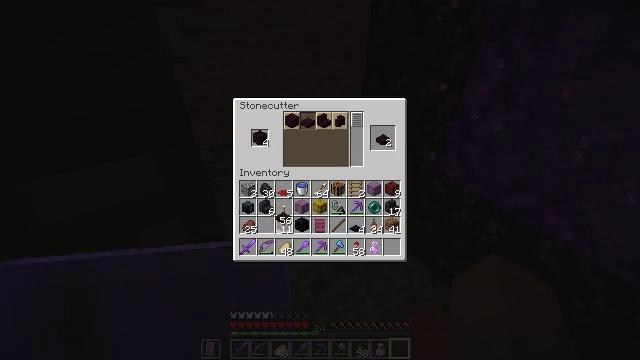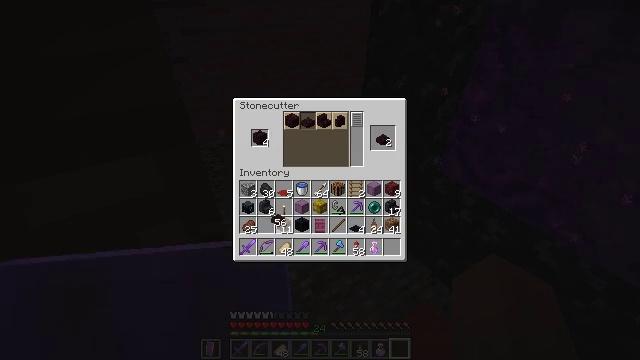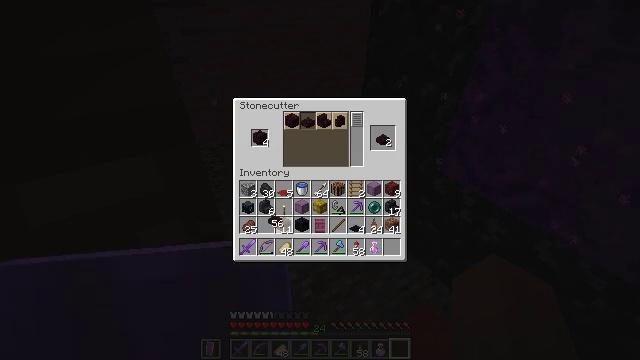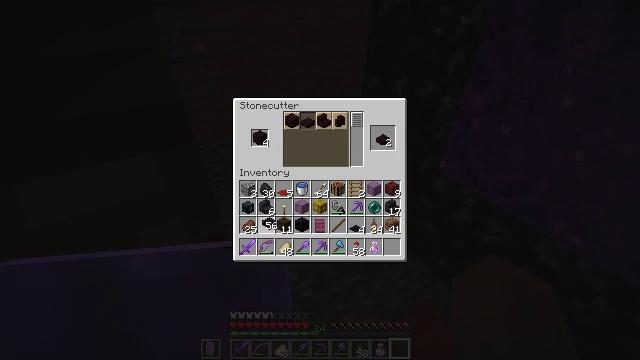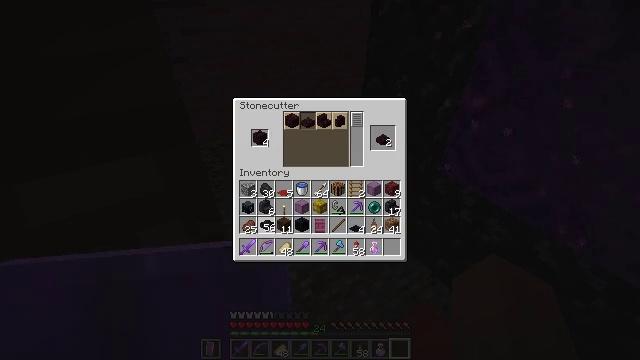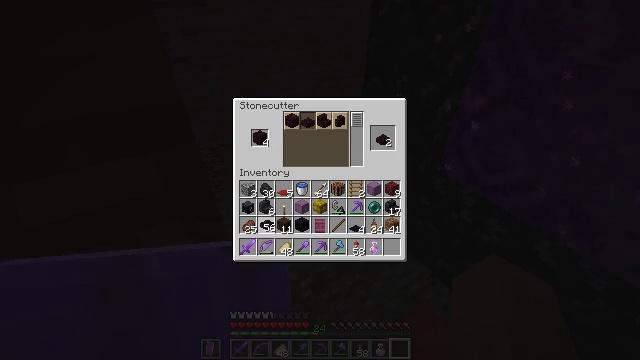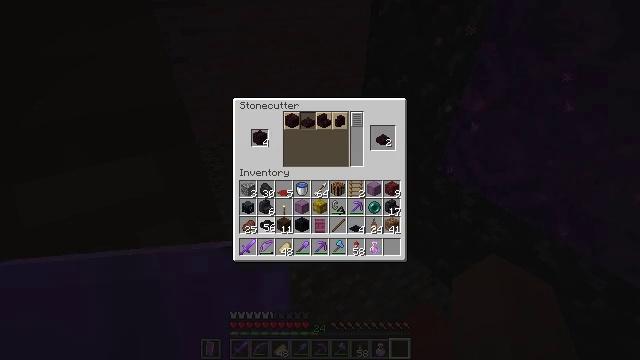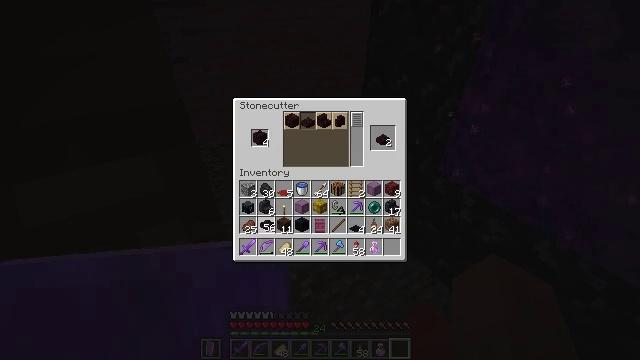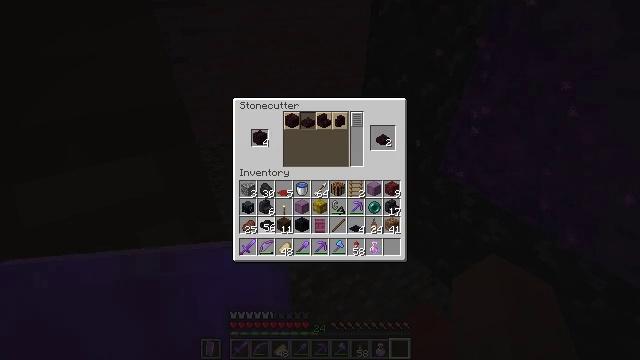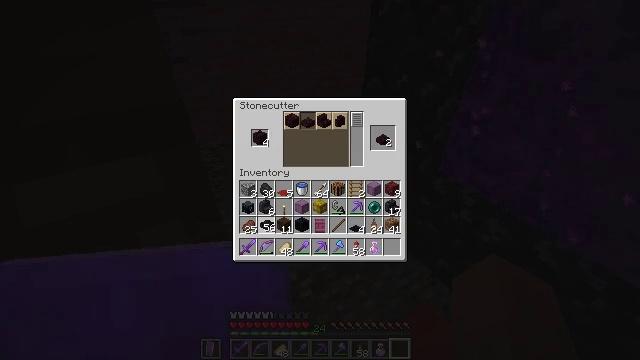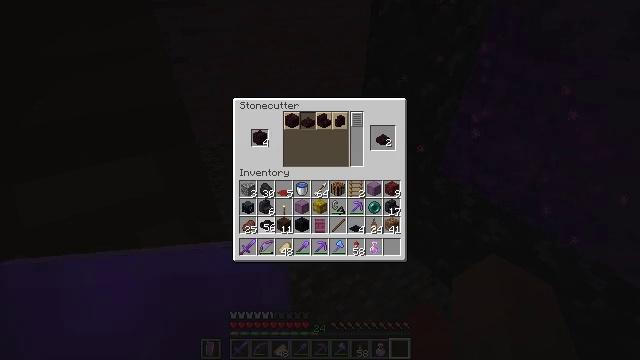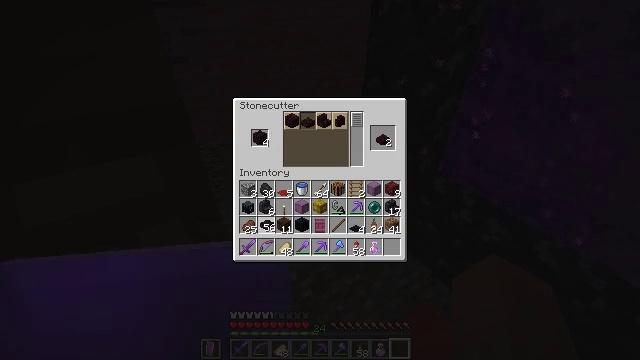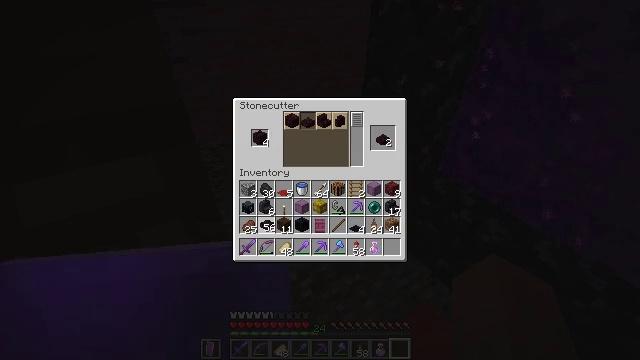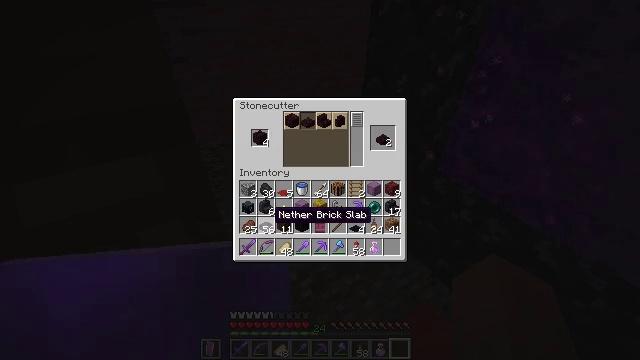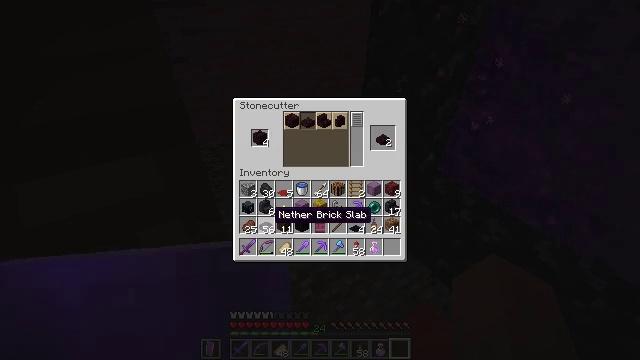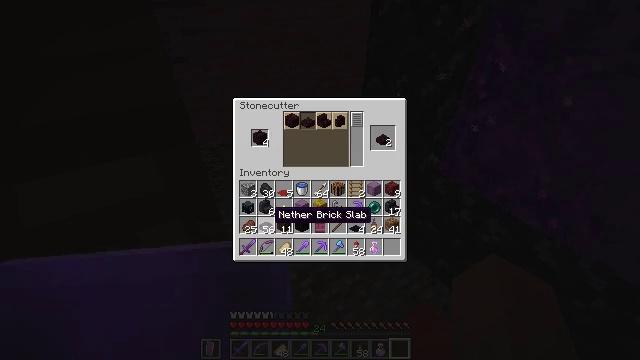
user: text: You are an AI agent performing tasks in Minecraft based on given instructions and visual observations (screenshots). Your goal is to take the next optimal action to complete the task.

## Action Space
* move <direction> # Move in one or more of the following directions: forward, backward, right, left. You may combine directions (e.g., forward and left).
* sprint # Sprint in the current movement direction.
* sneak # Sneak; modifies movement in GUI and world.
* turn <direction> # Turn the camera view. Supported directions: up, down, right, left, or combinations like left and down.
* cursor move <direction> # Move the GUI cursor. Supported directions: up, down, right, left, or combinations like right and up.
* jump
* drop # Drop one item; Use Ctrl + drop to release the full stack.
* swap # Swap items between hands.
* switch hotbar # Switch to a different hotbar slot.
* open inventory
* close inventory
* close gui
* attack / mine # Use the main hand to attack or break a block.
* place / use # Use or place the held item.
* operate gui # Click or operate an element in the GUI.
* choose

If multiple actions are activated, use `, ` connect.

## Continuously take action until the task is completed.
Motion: motion action
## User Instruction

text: Dig up the red carpet.
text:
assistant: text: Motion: no_op
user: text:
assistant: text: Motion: no_op
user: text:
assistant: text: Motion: no_op
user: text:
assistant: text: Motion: no_op
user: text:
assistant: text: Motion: no_op
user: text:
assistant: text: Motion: no_op
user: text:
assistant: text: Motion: no_op
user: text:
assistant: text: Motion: no_op
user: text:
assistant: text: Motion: no_op
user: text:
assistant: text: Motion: no_op
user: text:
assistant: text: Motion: attack / mine
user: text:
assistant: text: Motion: attack / mine
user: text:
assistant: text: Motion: no_op
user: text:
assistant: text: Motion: no_op
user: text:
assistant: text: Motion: no_op
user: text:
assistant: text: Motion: no_op
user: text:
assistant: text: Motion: no_op
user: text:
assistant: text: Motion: no_op
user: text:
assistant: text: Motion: no_op
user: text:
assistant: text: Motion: no_op
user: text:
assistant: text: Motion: no_op
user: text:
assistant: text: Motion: no_op
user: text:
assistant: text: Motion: no_op
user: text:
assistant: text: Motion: no_op
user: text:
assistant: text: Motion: no_op
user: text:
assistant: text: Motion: no_op
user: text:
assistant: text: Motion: no_op
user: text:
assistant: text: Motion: no_op
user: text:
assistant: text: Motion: no_op
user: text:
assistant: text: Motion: no_op